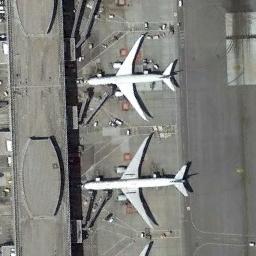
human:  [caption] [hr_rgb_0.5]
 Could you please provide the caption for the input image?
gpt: Two planes are parked next to the terminal .

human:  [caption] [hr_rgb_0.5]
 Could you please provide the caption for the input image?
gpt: Two planes of different sizes are neatly parked next to the buildings in the airport .

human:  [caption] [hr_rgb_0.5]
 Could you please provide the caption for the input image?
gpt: Two adjacent planes parked next to boarding bridges of the striped terminal while some facilities around planes .

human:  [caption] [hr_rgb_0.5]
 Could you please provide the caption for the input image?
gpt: Two aircraft were parked at the departure gates .

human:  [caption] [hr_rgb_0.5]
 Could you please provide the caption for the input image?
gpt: Two planes are in the parking lot next to the buildings .